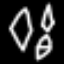
Label: diamond